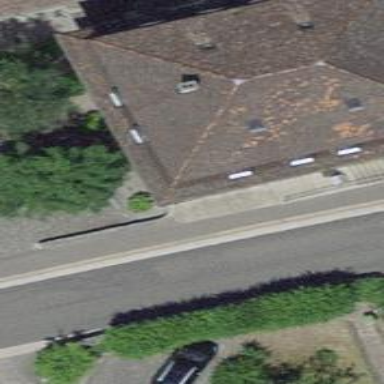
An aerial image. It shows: Office building.